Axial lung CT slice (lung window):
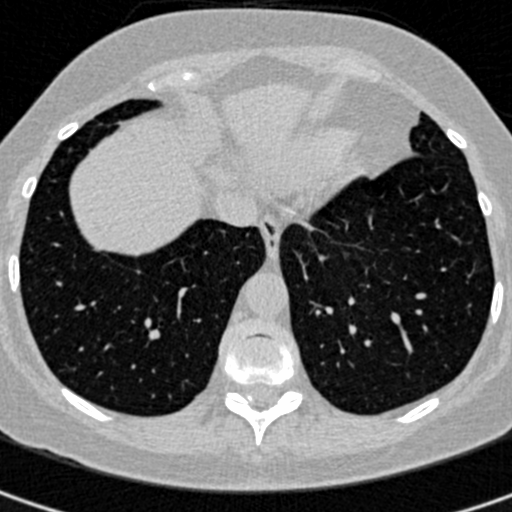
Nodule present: no